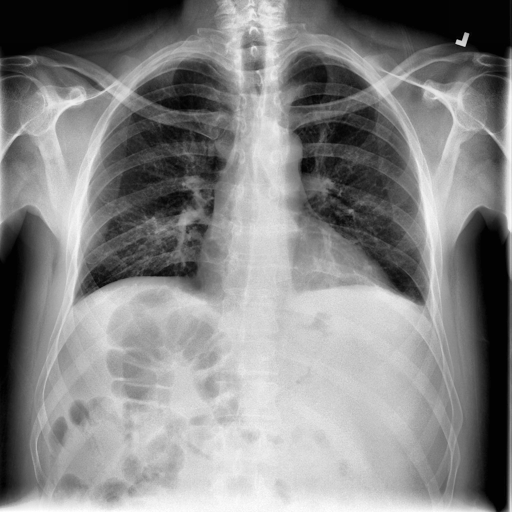
Finding: NORMAL